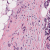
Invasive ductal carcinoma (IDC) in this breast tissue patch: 1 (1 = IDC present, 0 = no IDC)